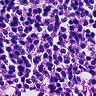
Metastatic tissue present: no